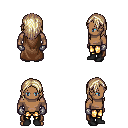
a pixel art fantasy rpg character, male body template, human, dark skin, brown cape, gold greaves, white blonde long hairstyle, metal gloves, black shoes, four views (front, back, left, right), 2x2 character sprite sheet, small pixel art, hard edges, no anti-aliasing